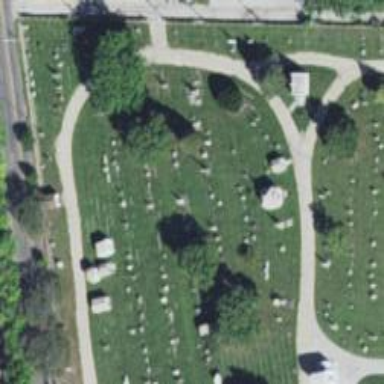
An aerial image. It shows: Sector within cemetery.